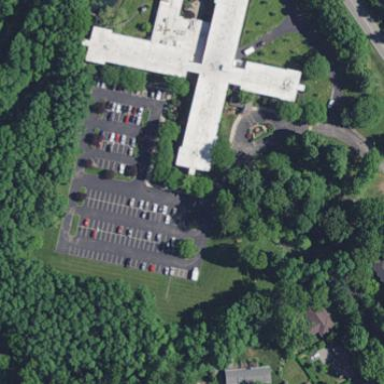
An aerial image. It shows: Nursing home building.